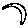
Label: moon